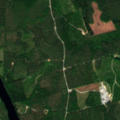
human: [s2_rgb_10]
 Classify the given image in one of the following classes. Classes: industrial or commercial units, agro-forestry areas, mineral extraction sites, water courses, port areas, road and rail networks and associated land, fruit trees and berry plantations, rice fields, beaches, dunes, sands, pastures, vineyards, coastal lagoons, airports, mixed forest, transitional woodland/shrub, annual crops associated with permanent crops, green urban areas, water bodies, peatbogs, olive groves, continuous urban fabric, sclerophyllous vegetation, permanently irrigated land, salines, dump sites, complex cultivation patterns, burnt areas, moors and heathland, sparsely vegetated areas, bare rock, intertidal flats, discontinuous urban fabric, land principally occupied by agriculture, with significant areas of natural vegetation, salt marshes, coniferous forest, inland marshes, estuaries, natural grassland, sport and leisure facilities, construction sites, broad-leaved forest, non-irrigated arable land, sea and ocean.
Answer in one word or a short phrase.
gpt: coniferous forest, mixed forest, water bodies